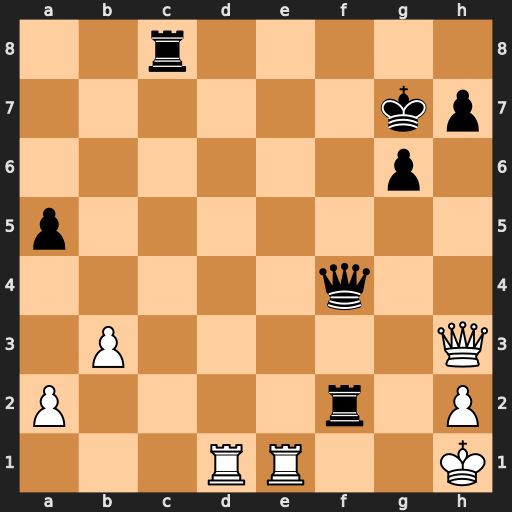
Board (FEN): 2r5/6kp/6p1/p7/5q2/1P5Q/P4r1P/3RR2K
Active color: w
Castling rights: -
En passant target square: -
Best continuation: Re7+ Kf8 Qxc8+ Kxe7 Rd7+